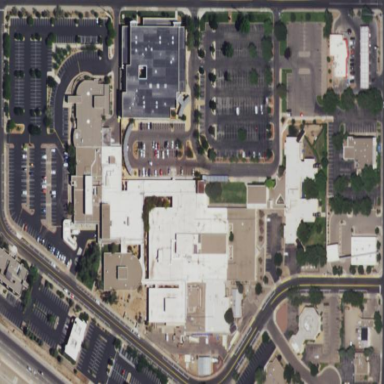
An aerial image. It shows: Healthcare facility identified as hospital.